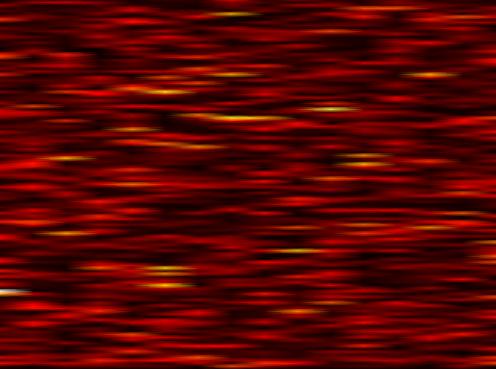
Label: FOFDM